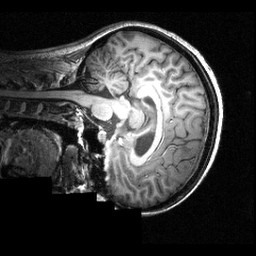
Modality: T1w
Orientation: sagittal
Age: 22
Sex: female
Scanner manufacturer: siemens
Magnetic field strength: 3.951 T
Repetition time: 1.5 s
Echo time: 0.00335 s